Question: I have tried various link posted on SO,but not got reliable answer.
Here is my code :
'''
TimeSeries series = new TimeSeries("Burned Calories");
for (int i = 0; i < x_axis.size(); i++) {
String date = x_axis.get(i);
int y = Integer.parseInt(y_axis.get(i));
Date d;
try {
d = df.parse(date);
series.add(d, y);
} catch (ParseException e) {
// TODO Auto-generated catch block
e.printStackTrace();
}
}
XYMultipleSeriesDataset dataset = new XYMultipleSeriesDataset();
dataset.addSeries(series);
XYSeriesRenderer render = new XYSeriesRenderer();
render.setColor(Color.GREEN);
render.setPointStyle(PointStyle.SQUARE);
render.setFillPoints(true);
XYMultipleSeriesRenderer renderer = new XYMultipleSeriesRenderer();
renderer.addSeriesRenderer(render);
renderer.setChartTitle("Line Chart");
renderer.setAxesColor(Color.BLUE);
renderer.setGridColor(Color.WHITE);
renderer.setShowGrid(true);
renderer.setShowAxes(true);
renderer.setShowGridX(true);
renderer.setShowGridY(true);
renderer.setShowLabels(true);
renderer.setPanEnabled(true, true);
renderer.setFitLegend(true);
renderer.setXTitle("Date");
renderer.setAxisTitleTextSize(15);
renderer.setXLabelsAlign(Align.CENTER);
renderer.setYTitle("Values");
chart = ChartFactory.getLineChartView(this, dataset, renderer);
'''
I am getting strange values on x axis.
Any Help would be appreciated.

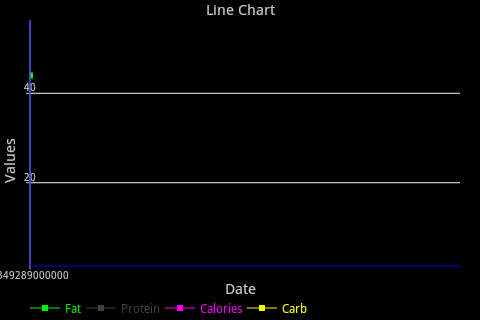
Answer: These are basic changes i made in my code and it worked for me..
'''
TimeSeries series2 = new TimeSeries("Protein");
for (int i = 0; i < x_axis.size(); i++) {
int y = Integer.parseInt(y1_axis.get(i));
// Adding y as protein value
series2.add(i + 1, y);
}
for (int i = 0; i < x_axis.size(); i++) {
renderer.addXTextLabel(i + 1, x_axis.get(i));
}
renderer.setXLabels(0);
'''